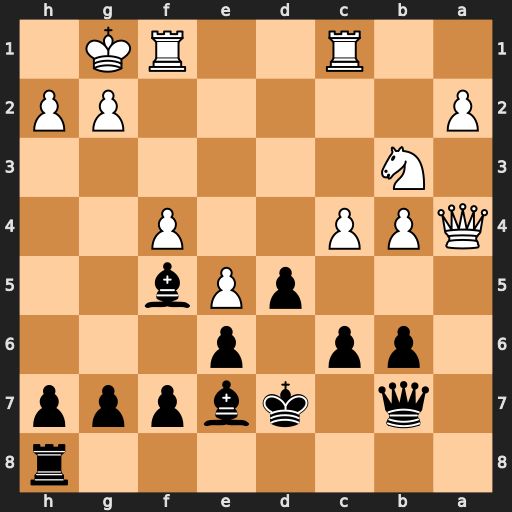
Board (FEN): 7r/1q1kbppp/1pp1p3/3pPb2/QPP2P2/1N6/P5PP/2R2RK1
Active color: b
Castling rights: -
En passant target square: -
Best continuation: Ra8 Na5 bxa5